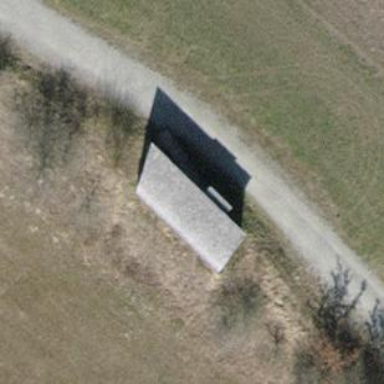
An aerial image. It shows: Bird hide situated in building on leisure land.